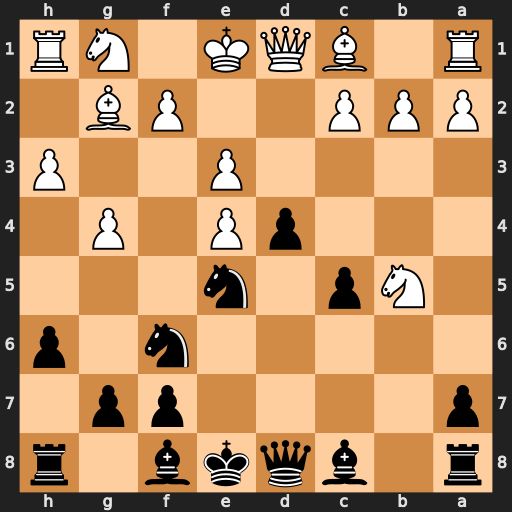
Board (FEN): r1bqkb1r/p4pp1/5n1p/1Np1n3/3pP1P1/4P2P/PPP2PB1/R1BQK1NR
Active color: b
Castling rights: KQkq
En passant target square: -
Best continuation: Qa5+ Bd2 Qxb5